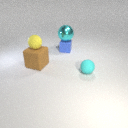
small blue rubber cube behind large brown rubber cube